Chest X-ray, AP view. Patient: 59 years old, sex F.
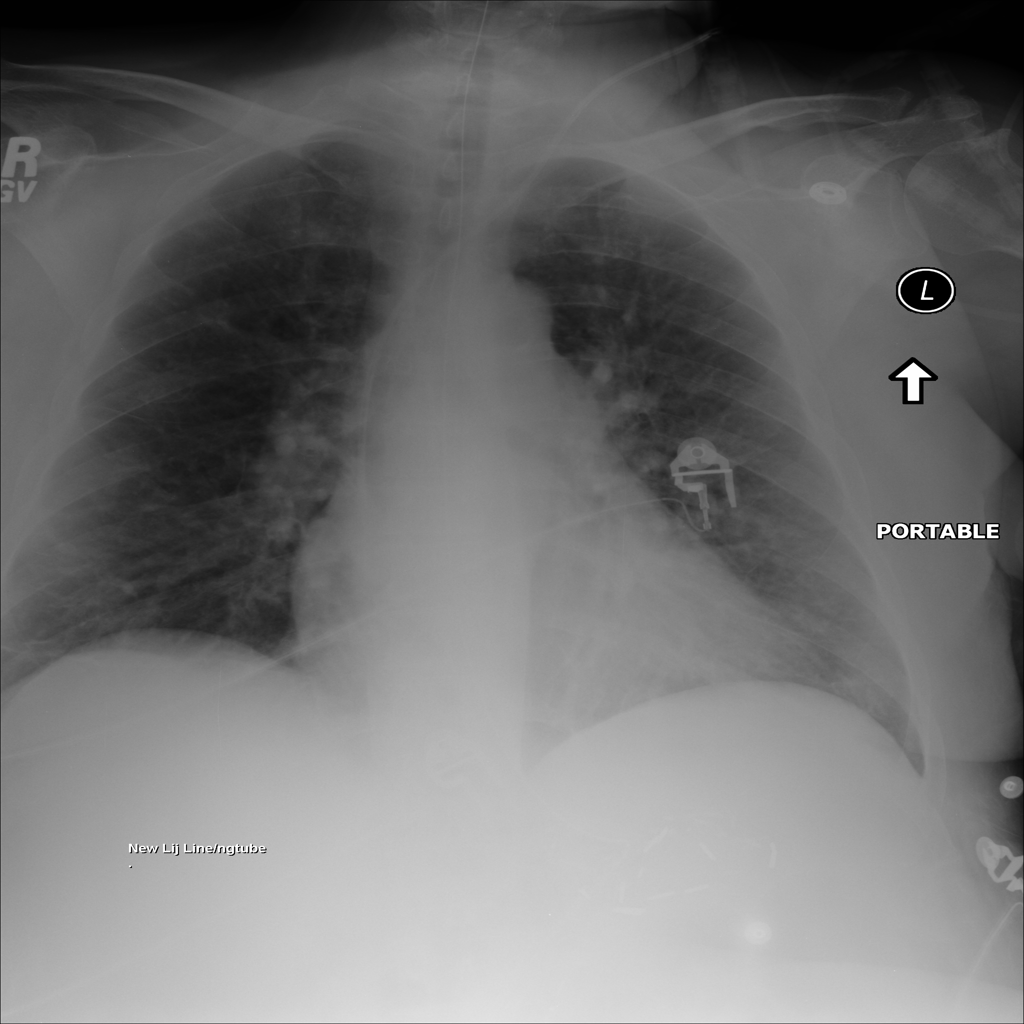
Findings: No Finding